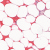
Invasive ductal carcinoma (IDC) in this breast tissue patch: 0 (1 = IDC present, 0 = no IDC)